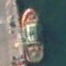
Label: civil